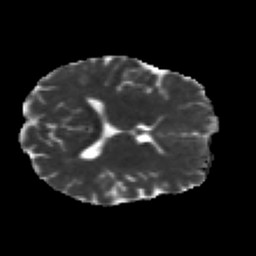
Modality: MD
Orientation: axial
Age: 31
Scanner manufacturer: siemens
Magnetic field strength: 3 T
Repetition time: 2.2 s
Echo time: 0.084 s